Question: I have a sub which just adds the values from a access db to textboxes. However, some of the fields in the db contain null values or are empty and this is causing vb to throw an error, 'Cannot convert from DBNull to string'.
How can I fix this based on my posted code or if someone could post a tutorial for this type of event, as I am a new user struggling to make sense of this. Many thanks
'''
Sub add()
While dr.Read()
txtname.Text = dr(0).ToString()
txtfathername.Text = dr(1).ToString()
txtaddress.Text = dr(2).ToString()
txtemail.Text = dr(3).ToString()
End While
End Sub
'''
'''
Sub filllistview()
Try
'creatconn()
cn.Open()
Dim cmd As OleDbCommand = New OleDbCommand("Select * from Postings", cn)
dr = cmd.ExecuteReader()
While dr.Read()
ListView1.Items.Add(dr(0).ToString())
ListView1.Items(ListView1.Items.Count - 1).SubItems.Add(dr(1))
ListView1.Items(ListView1.Items.Count - 1).SubItems.Add(dr(2))
ListView1.Items(ListView1.Items.Count - 1).SubItems.Add(dr(3))
End While
Catch ex As Exception
System.Windows.Forms.MessageBox.Show(ex.Message)
Finally
dr.Close()
cn.Close()
End Try
End Sub
Sub showcontectsinlistview()
Try
'creatconn()
cn.Open()
Dim cmd As OleDbCommand = New OleDbCommand("select * from Postings where [Code]='" & ListView1.Text & "'", cn)
dr = cmd.ExecuteReader()
add()
Catch ex As Exception
System.Windows.Forms.MessageBox.Show(ex.Message)
Finally
dr.Close()
cn.Close()
End Try
End Sub
'''

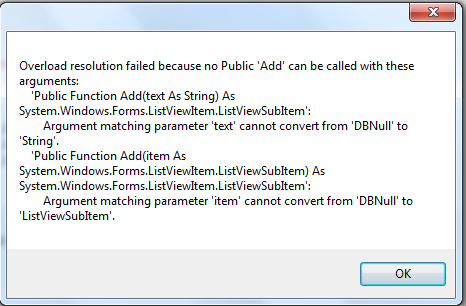
Answer: Detect if the data coming from the row is empty first, then replace it with other values with will make it into a string, then you can pass it onto your textbox
Use the nothing function:
'''
dim x as string
if dr(0).value = nothing then
x = "Null data"
else
x = dr(0).value
end if
'''
It seems the problems stems on the part when you read the data from the database. can you try changing your query to not output null values?
something like
'''
SELECT Field
FROM Table
WHERE Not(Field) is null;
'''